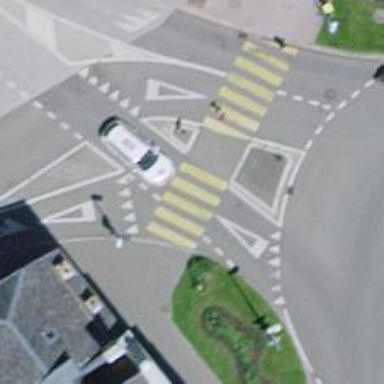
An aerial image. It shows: Marked footway crossing with island in the middle.